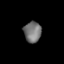
Tissue: lung
Cell type: Epithelial cells
Senescence score: 0.2327
Nuclear area (px): 354
Mean DAPI intensity: 115.119